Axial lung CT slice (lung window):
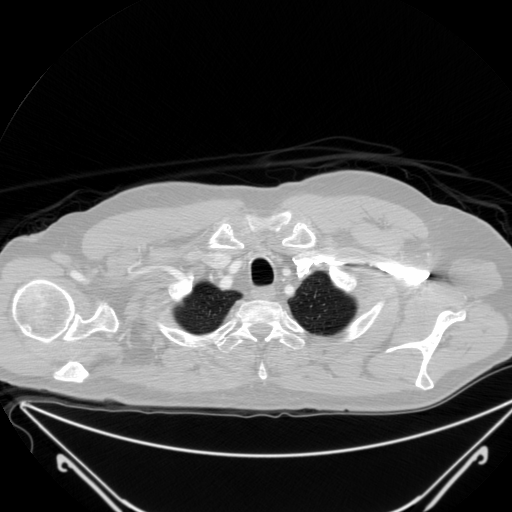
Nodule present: no